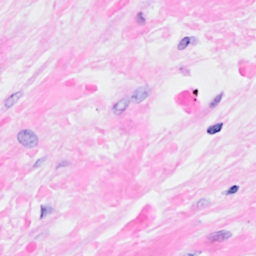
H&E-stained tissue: Breast